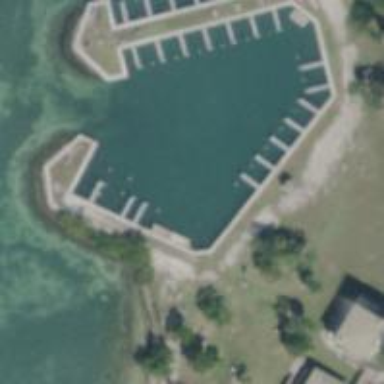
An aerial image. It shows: Dock located along the waterway.